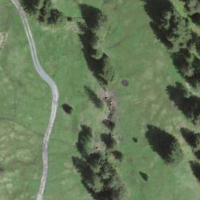
EUNIS habitat code: 25
Species observed at this site:
Arnica montana